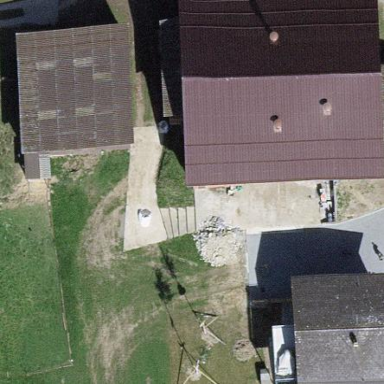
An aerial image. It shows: Barn.